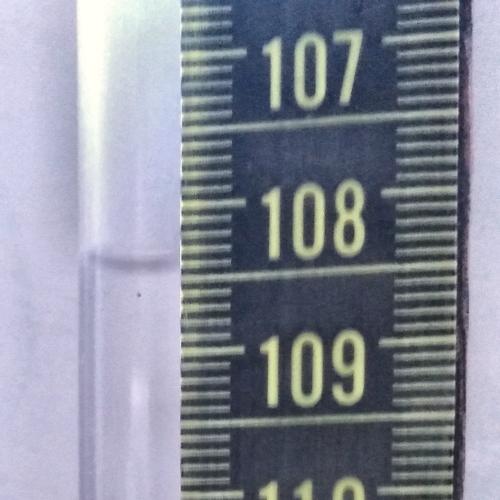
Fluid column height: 108.4 cm